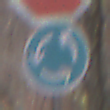
Verkehrszeichen: Kreisverkehr
Zusatzzeichen oben: Stop
Umgebung: Outdoor, Nature
Tageszeit: Midday
Wetter: Overcast
Licht: Natural
Jahreszeit: Autumn
Kontrast: LowContrast